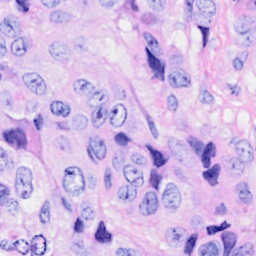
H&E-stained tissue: Breast